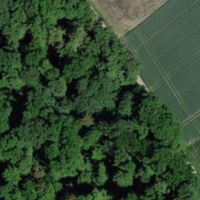
EUNIS habitat code: 41
Species observed at this site:
Erinaceus europaeus